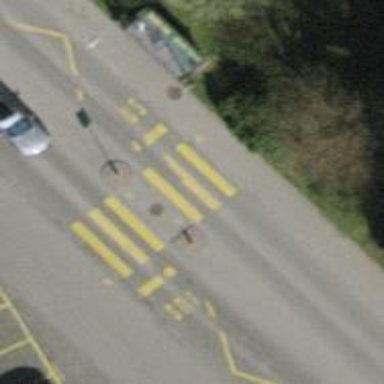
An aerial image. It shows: Uncontrolled zebra crossing with central island.